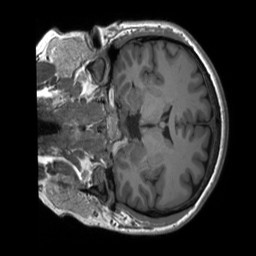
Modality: T1w
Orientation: coronal
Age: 30
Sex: male
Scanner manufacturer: siemens
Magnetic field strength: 3 T
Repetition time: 2.3 s
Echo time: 0.00232 s